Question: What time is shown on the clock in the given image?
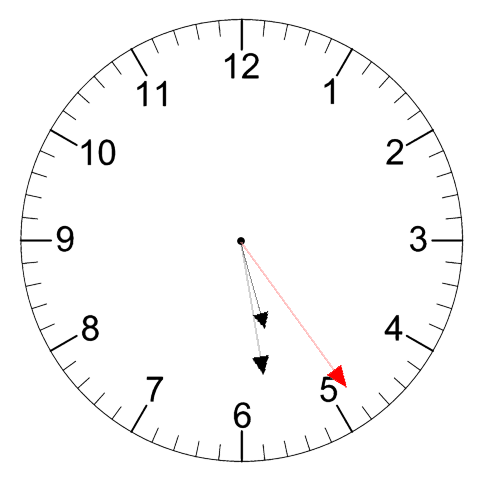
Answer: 05:28:24